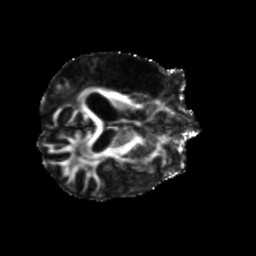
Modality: FA
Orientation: axial
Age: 56
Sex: male
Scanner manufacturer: siemens
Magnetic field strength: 3 T
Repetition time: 5.25 s
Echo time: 0.08 s